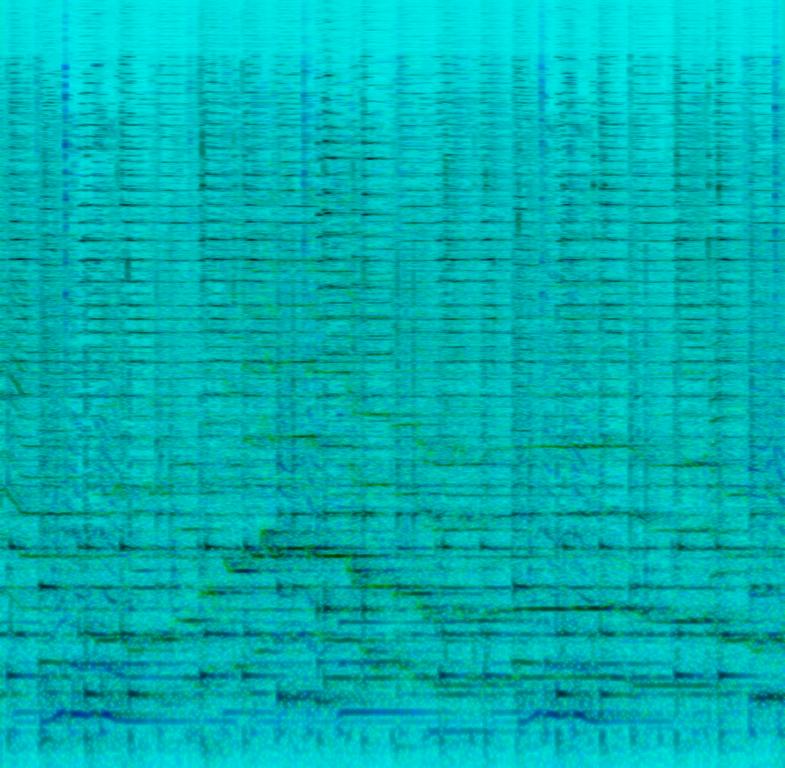
This music is a lively instrumental of the Indian Classical instruments. The tempo is fast with a lead Veena harmony, spirited tabla and tanpura rhythm and melodic flute accompaniment. The music is euphoric, mellifluous, dulcet, lively, high spirited and rich. This music is a Indian Classical Veena instrumental.